Interaction volume radius: 5 \u00c5
Interaction volume height: 10 \u00c5
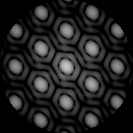
Disorder parameter: 0.003334